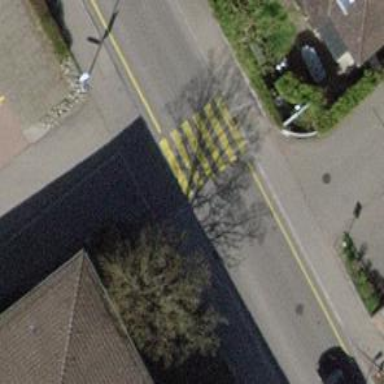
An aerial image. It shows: Tertiary road with asphalt surface and separate sidewalk.